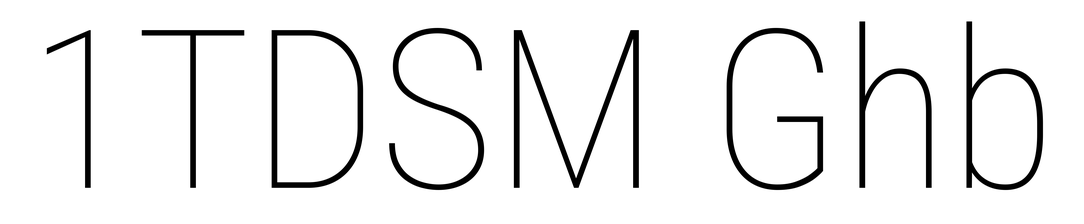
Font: Roboto_Condensed_Thin